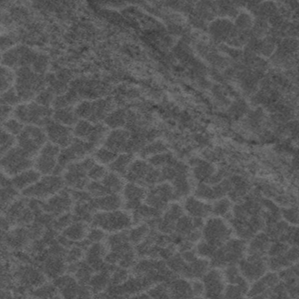
Label: frost